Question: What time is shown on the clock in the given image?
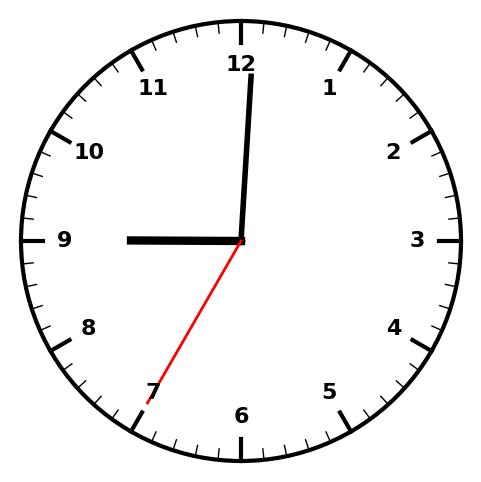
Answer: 09:00:35